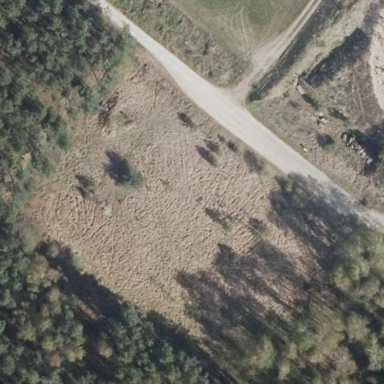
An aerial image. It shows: Landscape covered with heath.